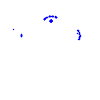
Particle: kaon